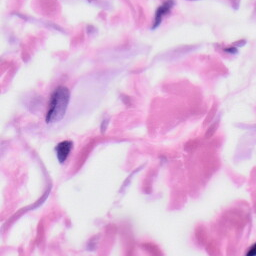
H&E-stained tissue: Skin